Question: How do I add ImageViews to an ArrayAdapter to show them in my ListView? I tried making the adapter an 'ArrayAdapter<ImageView>', but it didn't work. Here's my code:
'''
package com.example.picscroller;
import java.util.ArrayList;
import java.util.List;
import android.app.Activity;
import android.os.Bundle;
import android.view.Menu;
import android.view.View;
import android.widget.ArrayAdapter;
import android.widget.Button;
import android.widget.ImageView;
import android.widget.ListView;
public class MainActivity extends Activity {
@Override
protected void onCreate(Bundle savedInstanceState) {
super.onCreate(savedInstanceState);
setContentView(R.layout.activity_main);
ListView list = (ListView)findViewById(R.id.list);
ArrayAdapter<ImageView> myarrayAdapter = new ArrayAdapter<ImageView>(this,
android.R.layout.simple_list_item_1);
list.setAdapter(myarrayAdapter);
list.setTextFilterEnabled(true);
final Button addButton = (Button) findViewById(R.id.addButton);
final Button removeButton = (Button) findViewById(R.id.removeButton);
addButton.setOnClickListener(new View.OnClickListener() {
@Override
public void onClick(View v) {
// TODO Auto-generated method stub
}
});
ImageView droid = new ImageView(this);
droid.setImageResource(R.drawable.droid);
myarrayAdapter.add(droid);
}
@Override
public boolean onCreateOptionsMenu(Menu menu) {
// Inflate the menu; this adds items to the action bar if it is present.
getMenuInflater().inflate(R.menu.main, menu);
return true;
}
}
'''
...and here's what happened:

I understand why it happened but how can I make it work (how do I add an ImageView to a ListView/ArrayAdapter?)
Thanks.
Okay, I get that AndroidUniversalImageLoader might be useful but how do I use it @
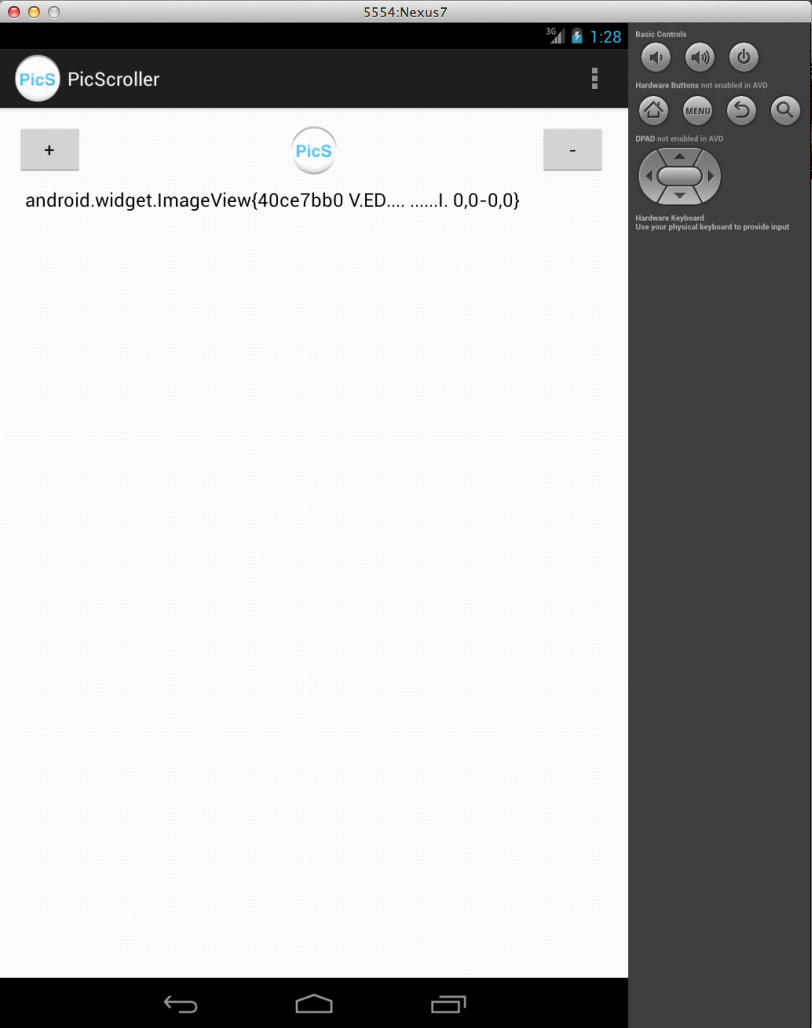
Answer: Instead of doing this yourself, I highly recommend using <URL>, it will make your life a lot easier and will probably look nicer too!